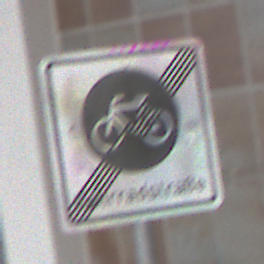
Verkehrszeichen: EndeFahrradstrasse
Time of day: MorningAfternoon
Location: Roofed (Urban)
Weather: PartlyCloudy
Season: NotSpecified
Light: Natural